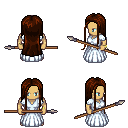
a pixel art fantasy rpg character, male body template, human, tanned skin, underdress, magenta pants, brown extra-long hairstyle, bracelets, spear, four views (front, back, left, right), 2x2 character sprite sheet, small pixel art, hard edges, no anti-aliasing